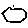
Label: hexagon